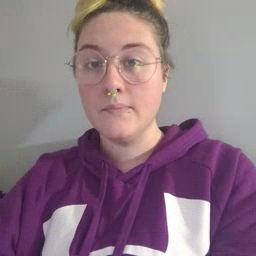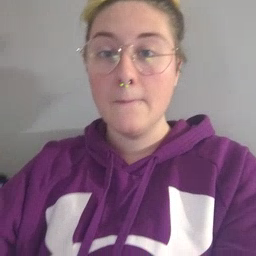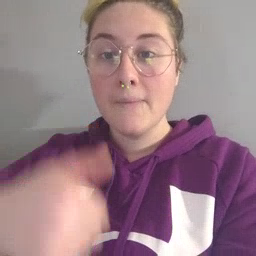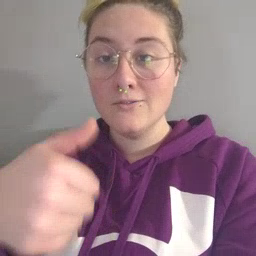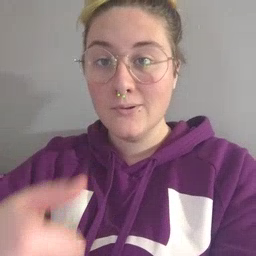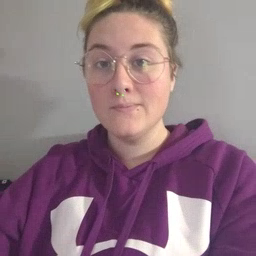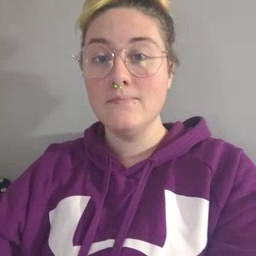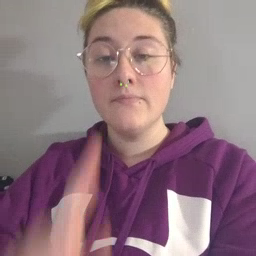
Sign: puzzle